Question: What is the reading of the measurement in the image?
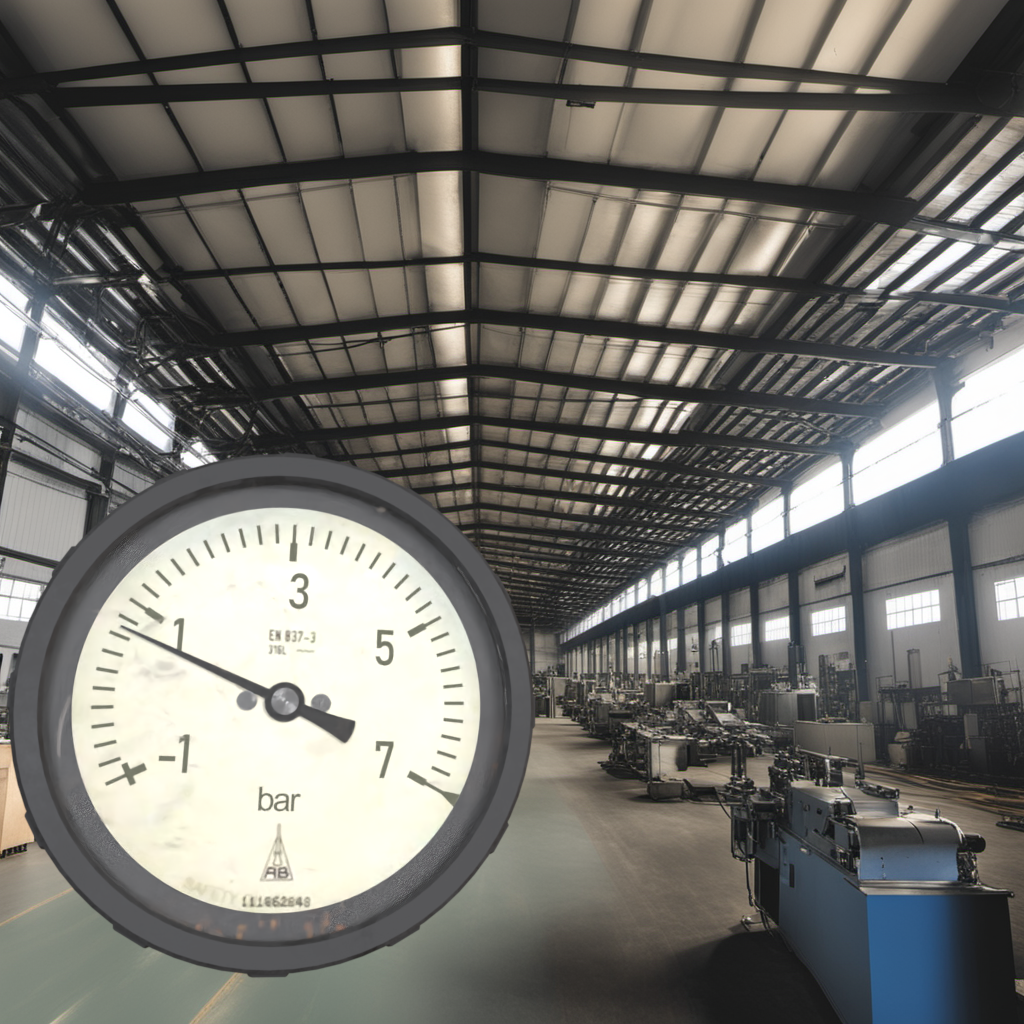
Answer: The result is 0.73
Question: What is the value range of the measurement in the image?
Answer: The range is from -1 to 7
Question: What is the minimum and maximum value range of the measurement in the image?
Answer: The minimum value is -1 and the maximum value is 7